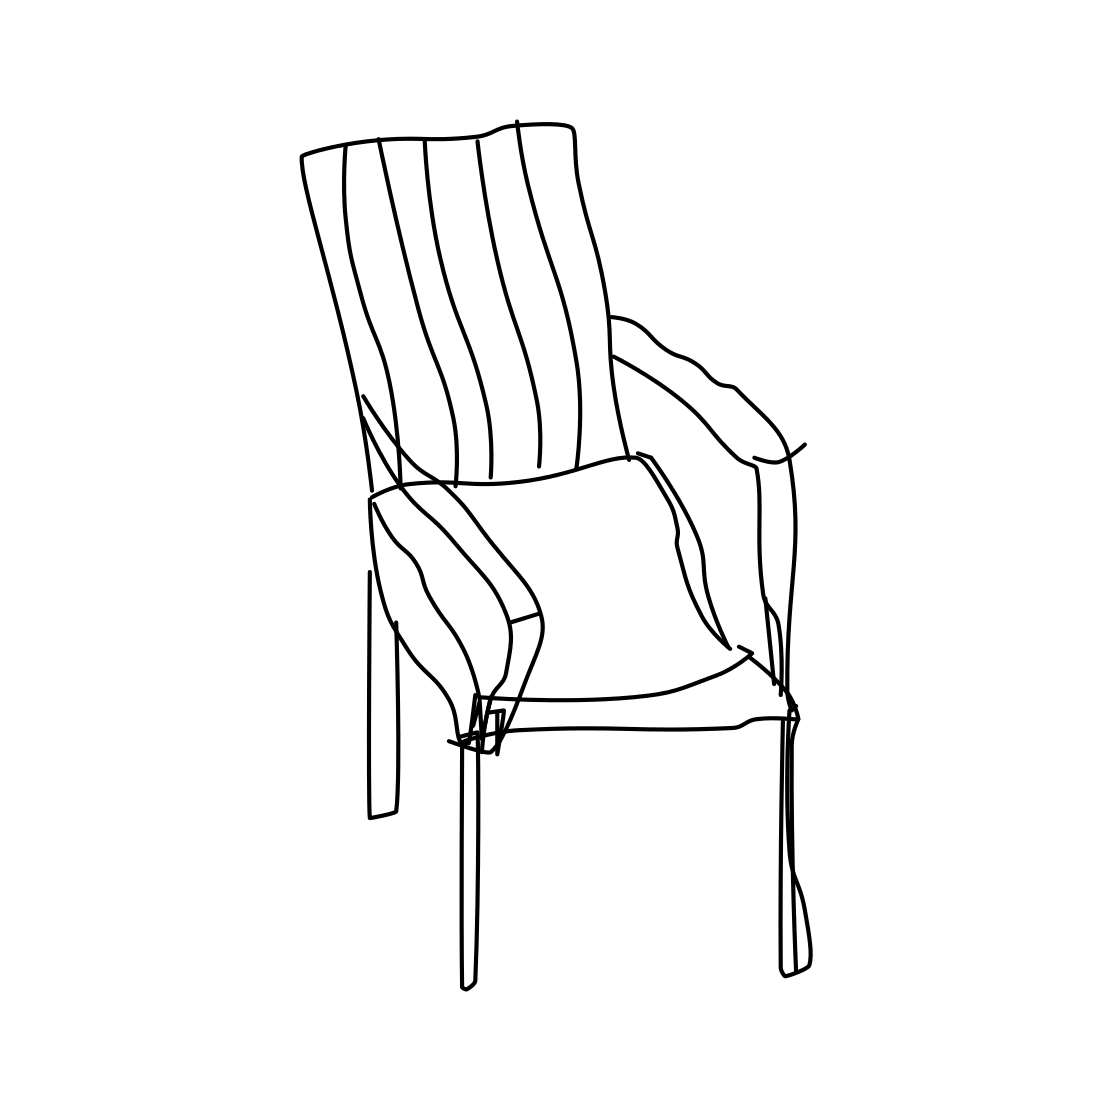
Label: armchair